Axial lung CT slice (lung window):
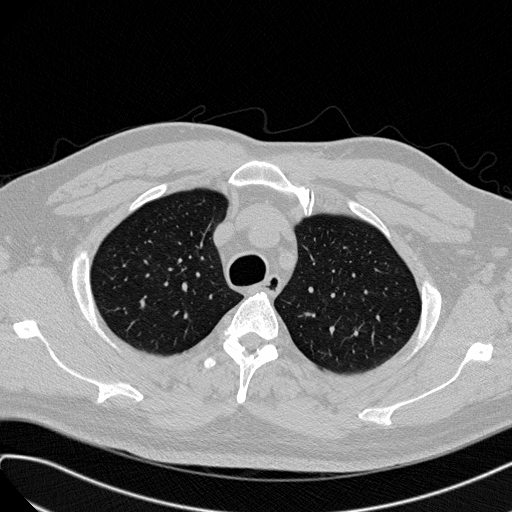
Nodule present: no